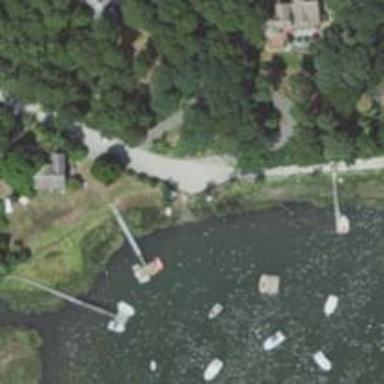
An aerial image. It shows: Pier with mooring facilities.